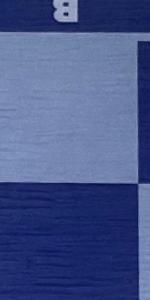
Label: Empty